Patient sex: F
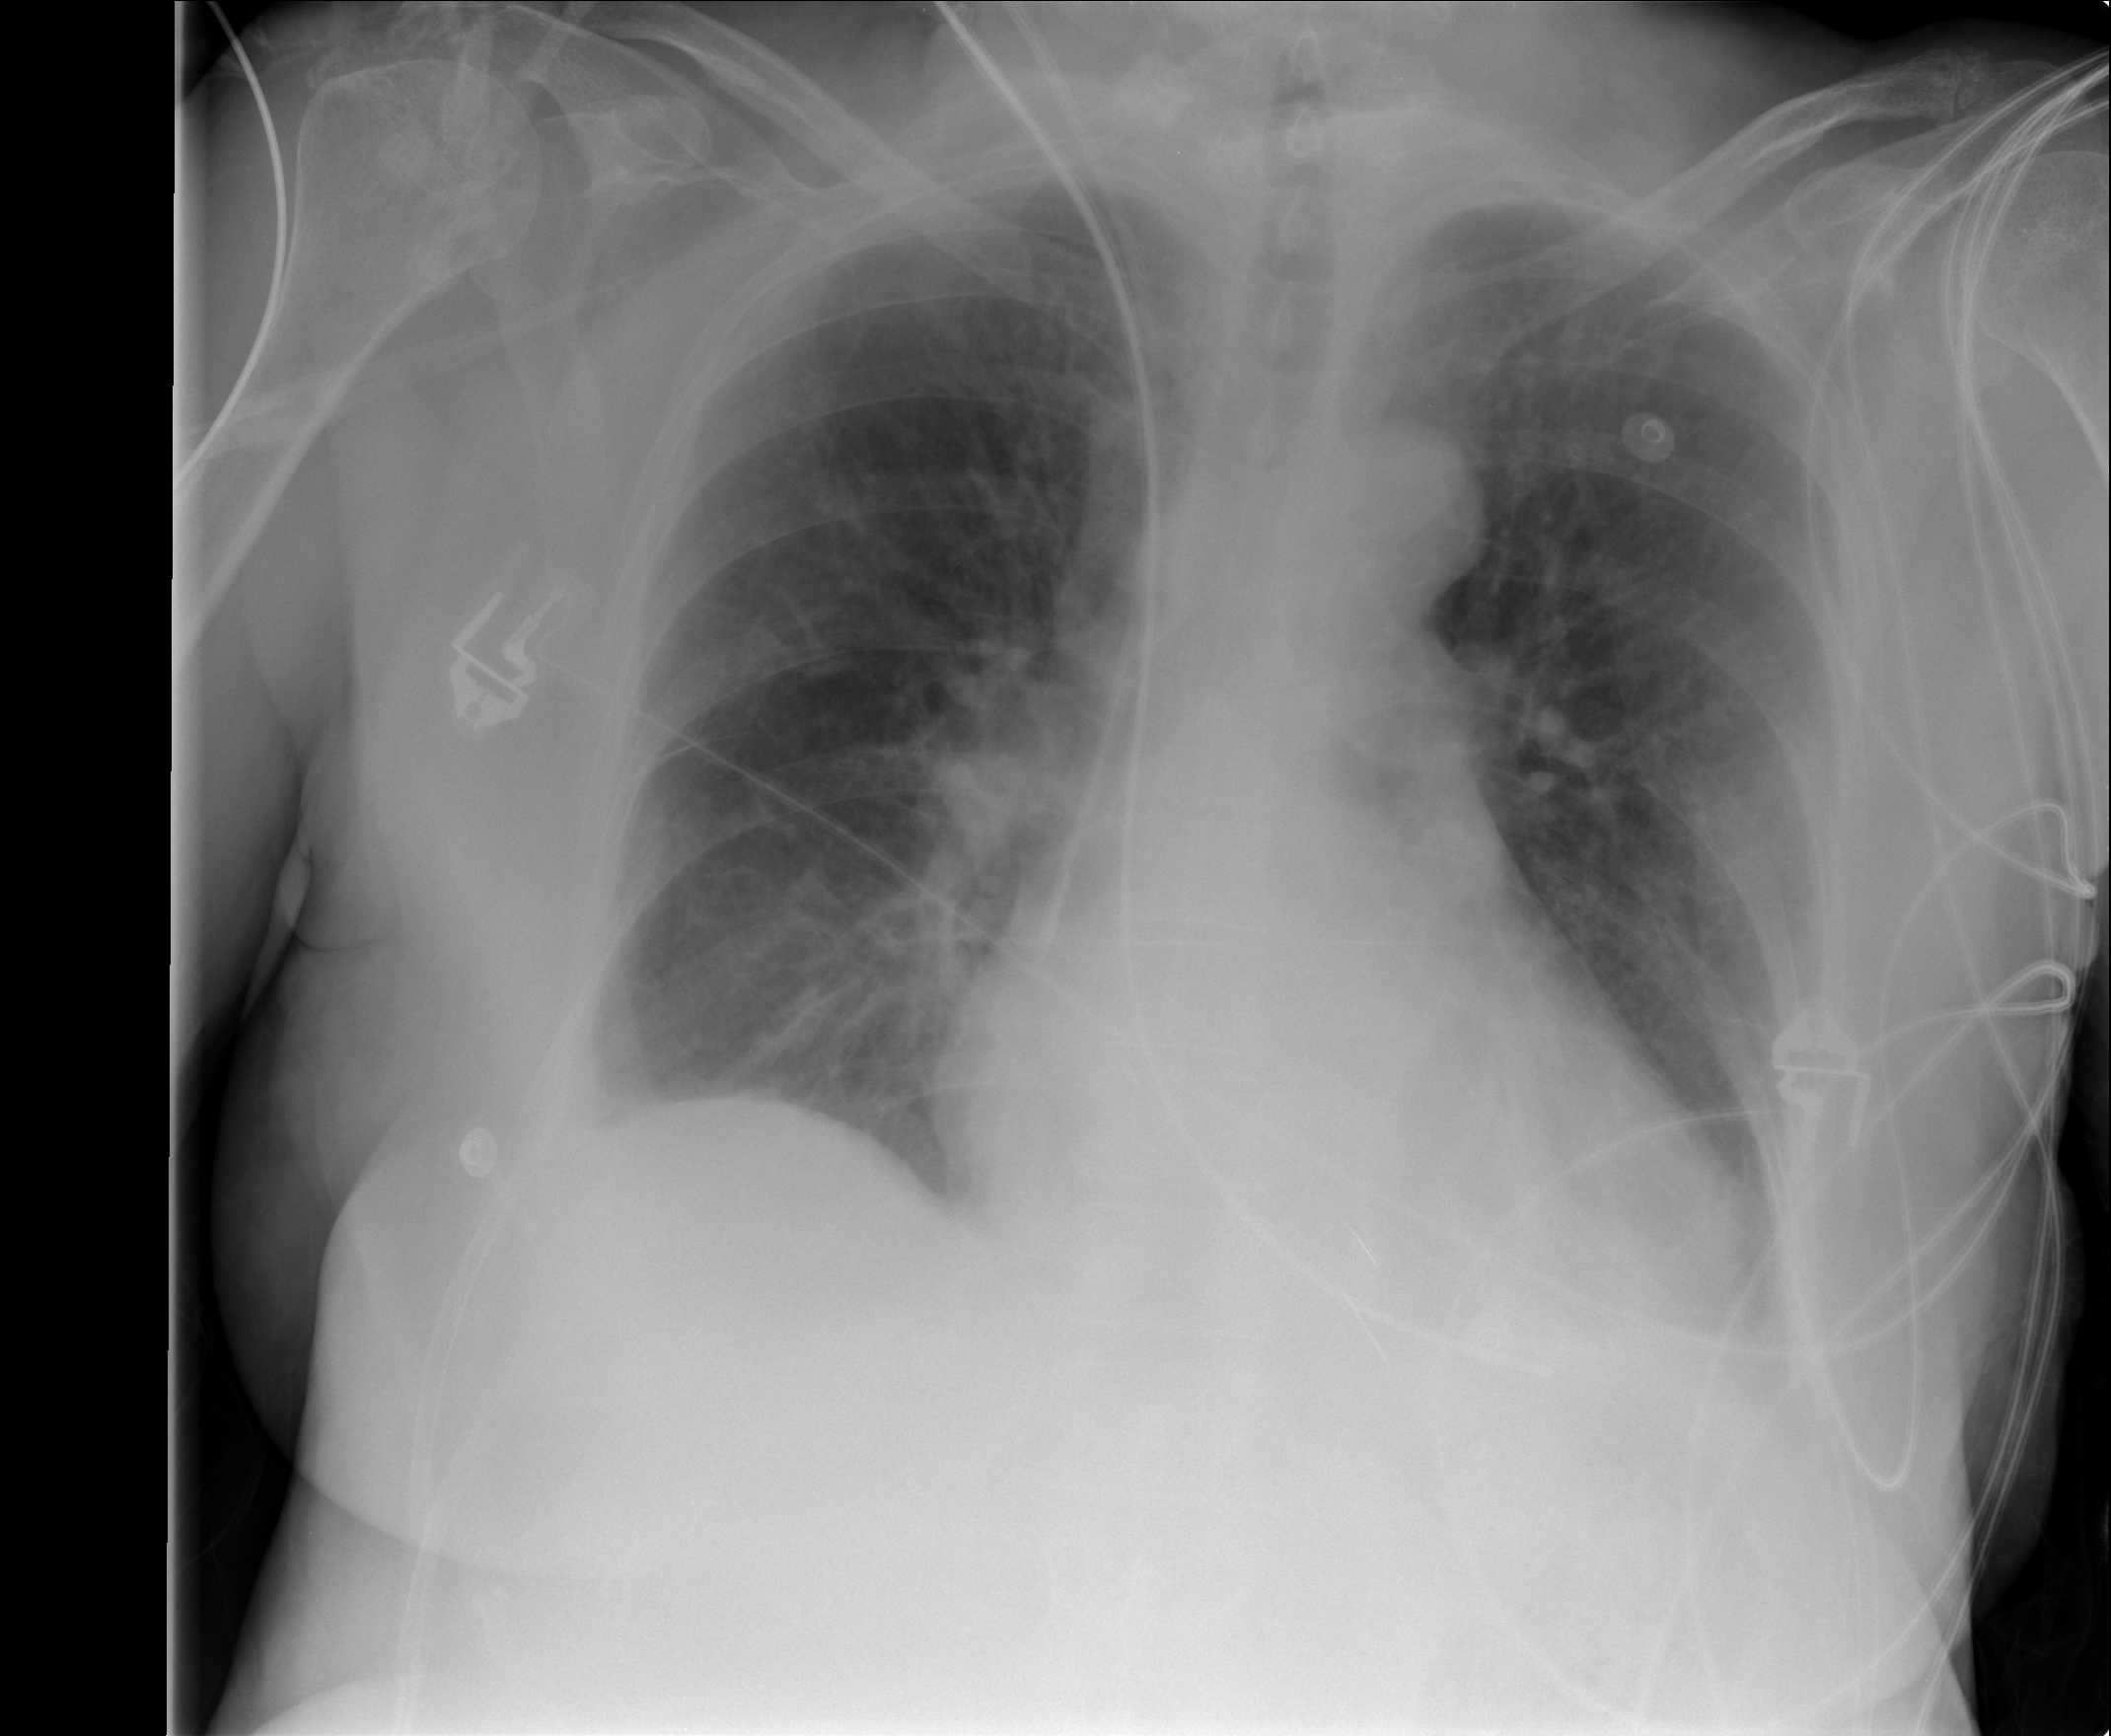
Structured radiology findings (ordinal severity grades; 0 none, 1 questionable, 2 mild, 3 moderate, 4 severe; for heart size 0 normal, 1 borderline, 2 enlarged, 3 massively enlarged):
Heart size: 2
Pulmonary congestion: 2
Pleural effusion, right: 2
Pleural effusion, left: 2
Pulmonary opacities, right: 0
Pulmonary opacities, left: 0
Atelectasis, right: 2
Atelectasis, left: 2